Question: i am making an app i which i am using slider and on changing the position of slider value of slider is also sliding as well, now i am stuck that i want to set when i change postion of slider in horizontall form then i need to change that popover postion also in horizontall form. I am attaching a screen shot so that u people better understand it and this is my project link <URL>,
below is my sample code on 1 view and i am changing my uislider class to anpopoverslider:
'''
-(void)constructSlider {
_popupView = [[ANPopoverView alloc] initWithFrame:CGRectZero];
_popupView.backgroundColor = [UIColor clearColor];
_popupView.alpha = 0.0;
[self addSubview:_popupView];
}
'''
and below is my ANpopoverslider
'''
#import "ANPopoverSlider.h"
@implementation ANPopoverSlider
- (id)initWithFrame:(CGRect)frame
{
self = [super initWithFrame:frame];
if (self) {
// Initialization code
[self constructSlider];
}
return self;
}
-(id)initWithCoder:(NSCoder *)aDecoder {
self = [super initWithCoder:aDecoder];
if (self) {
[self constructSlider];
}
return self;
}
#pragma mark - UIControl touch event tracking
-(BOOL)beginTrackingWithTouch:(UITouch *)touch withEvent:(UIEvent *)event {
// Fade in and update the popup view
CGPoint touchPoint = [touch locationInView:self];
// Check if the knob is touched. If so, show the popup view
if(CGRectContainsPoint(CGRectInset(self.thumbRect, -12.0, -12.0), touchPoint)) {
[self positionAndUpdatePopupView];
[self fadePopupViewInAndOut:YES];
}
return [super beginTrackingWithTouch:touch withEvent:event];
}
-(BOOL)continueTrackingWithTouch:(UITouch *)touch withEvent:(UIEvent *)event {
// Update the popup view as slider knob is being moved
[self positionAndUpdatePopupView];
return [super continueTrackingWithTouch:touch withEvent:event];
}
-(void)cancelTrackingWithEvent:(UIEvent *)event {
[super cancelTrackingWithEvent:event];
}
-(void)endTrackingWithTouch:(UITouch *)touch withEvent:(UIEvent *)event {
// Fade out the popup view
[self fadePopupViewInAndOut:NO];
[super endTrackingWithTouch:touch withEvent:event];
}
#pragma mark - Helper methods
-(void)constructSlider {
CGRect frame = CGRectMake(150, 230, 300.0, 10.0);
_popupView = [[ANPopoverView alloc] initWithFrame:frame];
_popupView.backgroundColor = [UIColor clearColor];
_popupView.alpha = 0.0;
[self addSubview:_popupView];
}
-(void)fadePopupViewInAndOut:(BOOL)aFadeIn {
[UIView beginAnimations:nil context:NULL];
[UIView setAnimationDuration:0.5];
if (aFadeIn) {
_popupView.alpha = 1.0;
} else {
_popupView.alpha = 0.0;
}
[UIView commitAnimations];
}
-(void)positionAndUpdatePopupView {
CGRect zeThumbRect = self.thumbRect;
CGRect popupRect = CGRectOffset(zeThumbRect, 0, -floor(zeThumbRect.size.height * 1.5));
_popupView.frame = CGRectInset(popupRect, -20, -10);
_popupView.value = self.value;
}
#pragma mark - Property accessors
-(CGRect)thumbRect {
CGRect trackRect = [self trackRectForBounds:self.bounds];
CGRect thumbR = [self thumbRectForBounds:self.bounds trackRect:trackRect value:self.value];
return thumbR;
}
/*
// Only override drawRect: if you perform custom drawing.
// An empty implementation adversely affects performance during animation.
- (void)drawRect:(CGRect)rect
{
// Drawing code
}
*/
@end
'''
and here is my popover class
'''
- (id)initWithFrame:(CGRect)frame
{
self = [super initWithFrame:frame];
if (self) {
self.font = [UIFont boldSystemFontOfSize:15.0f];
UIImageView *popoverView = [[UIImageView alloc] initWithImage:[UIImage imageNamed:@"sliderlabel.png"]];
[self addSubview:popoverView];
textLabel = [[UILabel alloc] init];
textLabel.backgroundColor = [UIColor clearColor];
textLabel.font = self.font;
textLabel.textColor = [UIColor colorWithWhite:1.0f alpha:0.7];
textLabel.text = self.text;
textLabel.textAlignment = NSTextAlignmentCenter;
textLabel.frame = CGRectMake(0, -2.0f, popoverView.frame.size.width, popoverView.frame.size.height);
[self addSubview:textLabel];
}
return self;
}
-(void)setValue:(float)aValue {
_value = aValue;
self.text = [NSString stringWithFormat:@"%4.2f", _value];
textLabel.text = self.text;
[self setNeedsDisplay];
}
'''
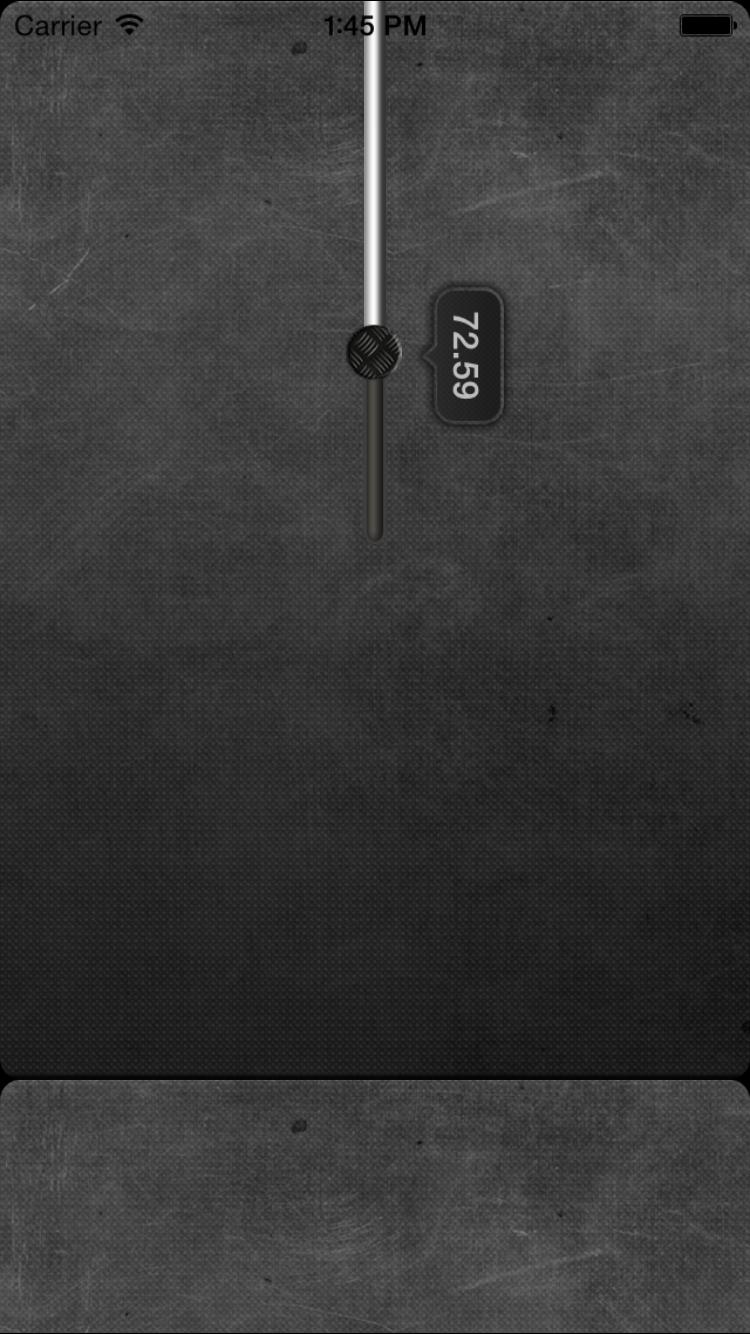
Answer: I tried the sample project and work with simple function
'''
@property (strong, nonatomic) IBOutlet UISlider *slider; // make the getter and setter for Slider
@property (strong, nonatomic) IBOutlet UILabel *lblText; // make the getter and setter for label
- (void)viewDidLoad {
[super viewDidLoad];
// set verticical of UIslider
CGAffineTransform trans = CGAffineTransformMakeRotation(M_PI * 0.5);
self.slider.transform = trans;
// get the events of UISlider
[self.slider addTarget:self
action:@selector(sliderDidEndSliding:)
forControlEvents:(UIControlEventTouchUpInside | UIControlEventTouchUpOutside)];
}
// this method used for hide the label after changed the value
- (void)sliderDidEndSliding:(NSNotification *)notification {
NSLog(@"Slider did end sliding...");
[self.lblText removeFromSuperview];
}
// the slider value change method
- (IBAction)slider:(UISlider*)sender
{
// add the subview the lable to slider
[self.slider addSubview:self.lblText];
self.lblText.backgroundColor = [UIColor colorWithPatternImage:[UIImage imageNamed:@"sliderlabel.png"]];
self.lblText.text = [NSString stringWithFormat:@"%4.2f",sender.value];
// change the label position depend upon slider move
self.lblText.center = CGPointMake(self.slider.value*self.slider.bounds.size.width,80);
[self.lblText setTransform:CGAffineTransformMakeRotation(-M_PI / 2)];
}
'''
here I attached the sample project for 'UISlider' the download <URL>